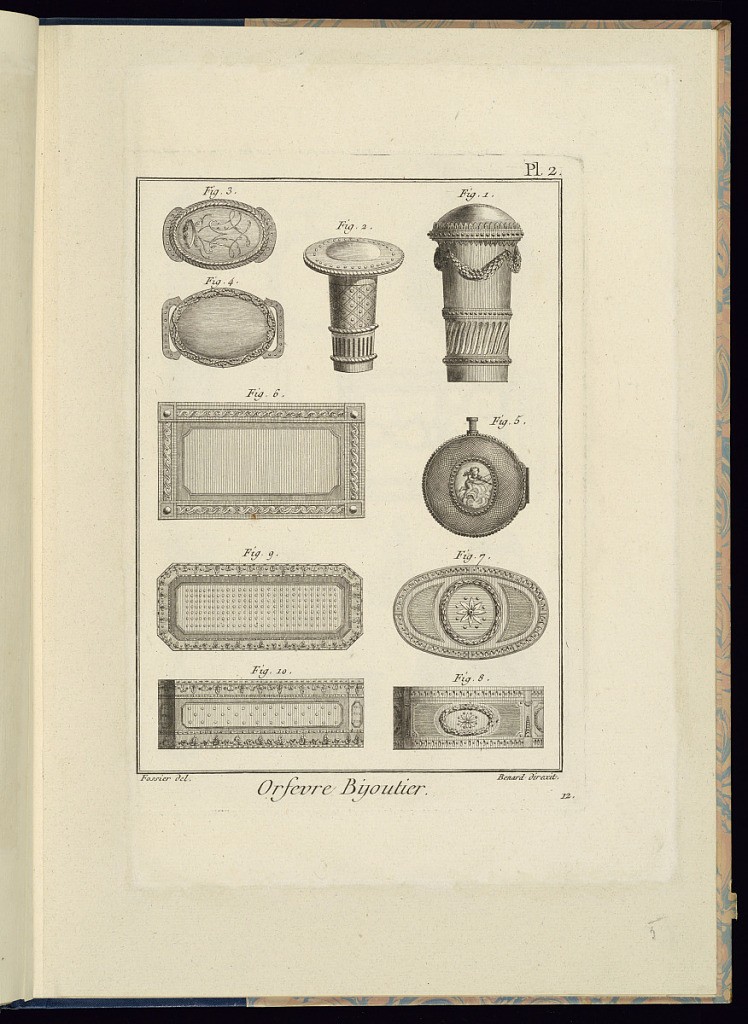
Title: Orfevre Bijoutier
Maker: Louis Denis Fossier, French, 1744 – 1781
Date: mid- 18th–late 18th century
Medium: Etching on laid paper
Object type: Print
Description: Plate with ten numbered designs for gold boxes and cane handles featuring neoclassical ornament - fluting, beads, waves, festoons of leaves, a cypher, and cupid/ putto with a bow and arrow. The plate is titled, numbered, and signed.